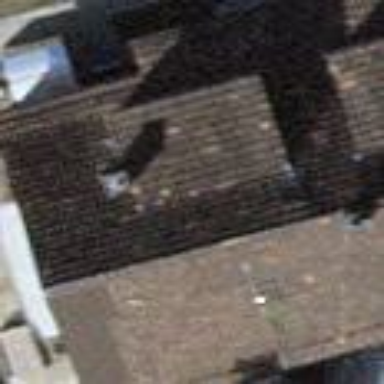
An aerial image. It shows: Building with pitched roof.